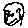
Label: line